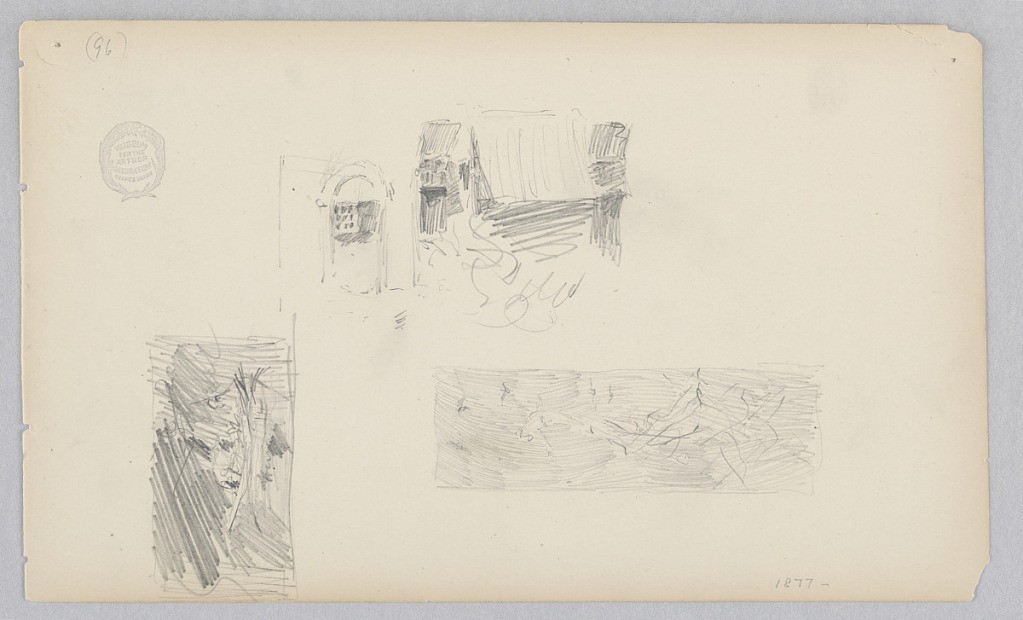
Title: Street scene
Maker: Robert Frederick Blum, American, 1857–1903
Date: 1877
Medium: Graphite on wove paper
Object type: Drawing
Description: Sketches of a street scene with the facade of a building.